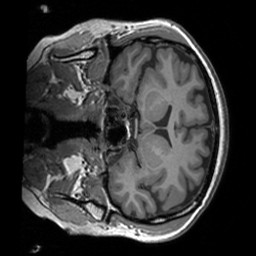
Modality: T1w
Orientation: coronal
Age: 35
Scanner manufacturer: siemens
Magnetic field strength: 3 T
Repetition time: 1.9 s
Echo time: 0.00252 s